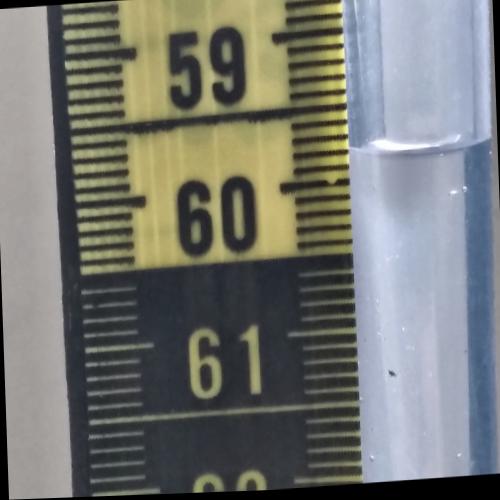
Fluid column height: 59.8 cm